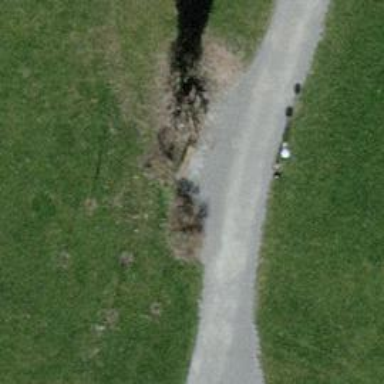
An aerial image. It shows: Brown bench in the vicinity.